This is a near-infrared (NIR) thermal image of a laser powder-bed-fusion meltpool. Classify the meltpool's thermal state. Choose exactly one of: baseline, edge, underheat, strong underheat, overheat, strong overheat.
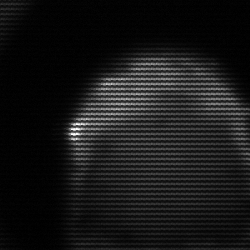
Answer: edge